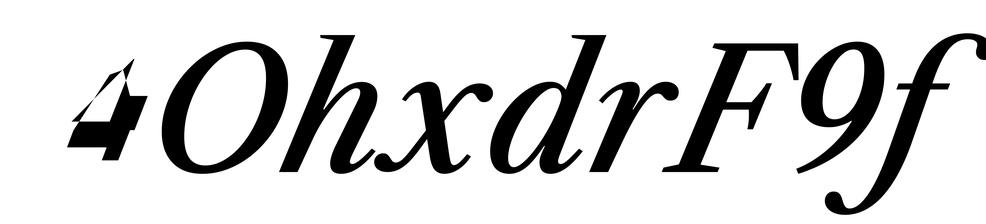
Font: LibreCaslonText-Italic_Medium_Italic